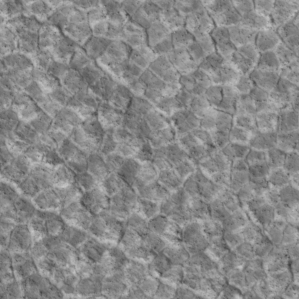
Label: non_frost